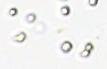
Label: Phaeocystis